Question: While debugging I've come across this interesting behavior :
The hex value string of 'a' is twice as long as the others.

Can you tell why is this happening ?
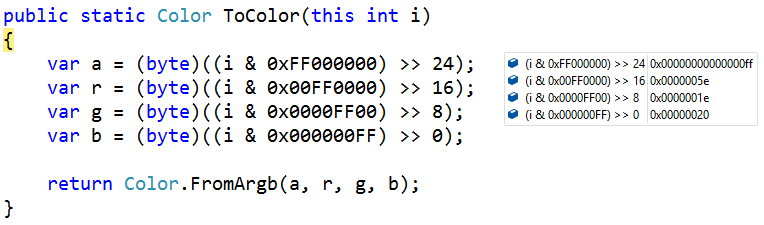
Answer: You are asking the debugger to evaluate the expression for you. It now acts like a compiler, converting the watch expression you entered into code and running that code to display the result. It thinks that '0xff000000' is a literal of type , which is a fair call since cannot store that value, it is larger than Int32.MaxValue. So it evaluates the >> operator with arguments, converting the 'i' value to first. The result is of course as well.
Since you didn't otherwise cast to smaller type, like you did in your code, the debugger displays the result (when switched to hexadecimal output) as a long with 64 bits, 16 hex digits.
The other expressions don't behave that way, the literals used in them are smaller than Int32.MaxValue so are evaluated with arguments, producing a 32 bit result, 8 hex digits.
Notable perhaps is that the debugger's expression evaluator is close, but not identical to the C# compiler's evaluator. Not an issue here, but it can matter in some cases. This may change some day when the Roslyn project finally ships.